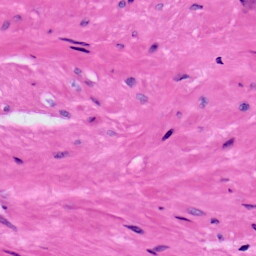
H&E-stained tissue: Prostate